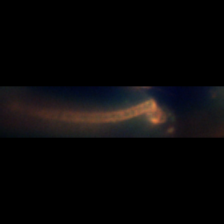
Taxon: Chaetoceros
Group: Diatoms